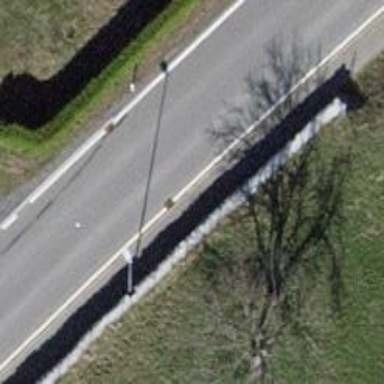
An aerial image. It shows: Tertiary road.